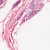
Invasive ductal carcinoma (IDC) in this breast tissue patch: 0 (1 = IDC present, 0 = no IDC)